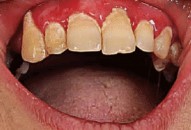
Condition: Gingivitis